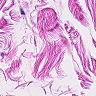
Metastatic tissue present: no